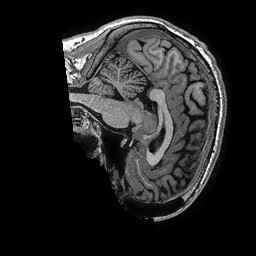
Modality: T1w
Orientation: sagittal
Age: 32
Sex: male
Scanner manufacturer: ge
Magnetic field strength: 3 T
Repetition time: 0.006952 s
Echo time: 0.00292 s